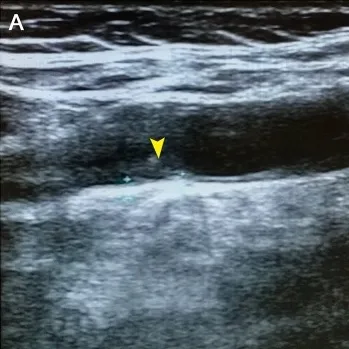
Cervical color doppler ultrasonography revealing atherosclerotic plaques (A,B, arrowheads) of the left internal carotid artery.
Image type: radiology (ultrasound)